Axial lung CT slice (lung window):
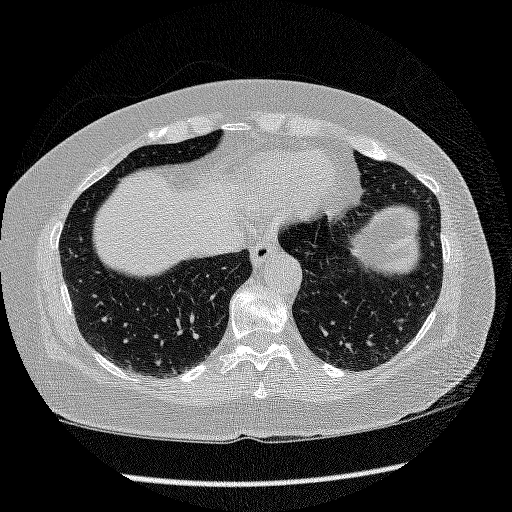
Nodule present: no